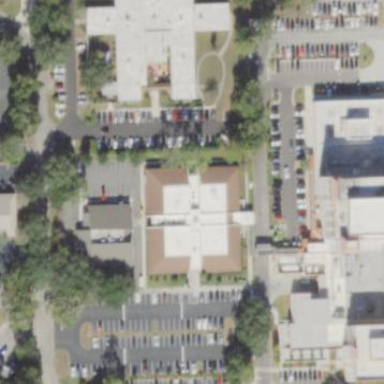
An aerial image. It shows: Hospital building.